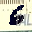
Label: 6